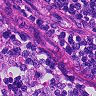
Metastatic tissue present: no